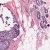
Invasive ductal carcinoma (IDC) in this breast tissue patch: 0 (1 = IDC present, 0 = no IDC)